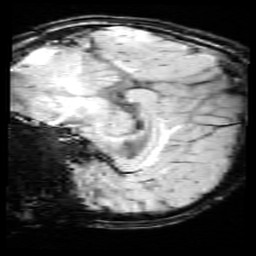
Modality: SWI
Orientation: sagittal
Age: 11
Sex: female
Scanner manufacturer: siemens
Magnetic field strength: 3 T
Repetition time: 0.027 s
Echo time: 0.02 s